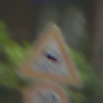
Verkehrszeichen: SchleuderOderRutschgefahr
Zusatzzeichen unten: Geschwindigkeit10
Umgebung: Outdoor, Urban
Tageszeit: MorningAfternoon
Wetter: Overcast
Licht: Natural
Jahreszeit: NotSpecified
Kontrast: LowContrast